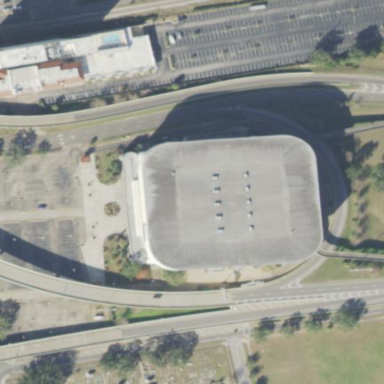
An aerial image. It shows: Civic building that serves as multi-sport stadium and leisure land.